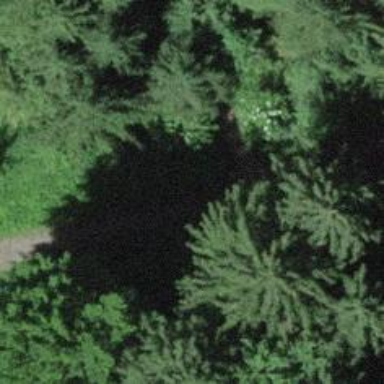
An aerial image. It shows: Gravel track with grade3 tracktype suitable for forestry vehicles.